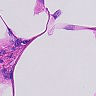
Metastatic tissue present: no